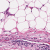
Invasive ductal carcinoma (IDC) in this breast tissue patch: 0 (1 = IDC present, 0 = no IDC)